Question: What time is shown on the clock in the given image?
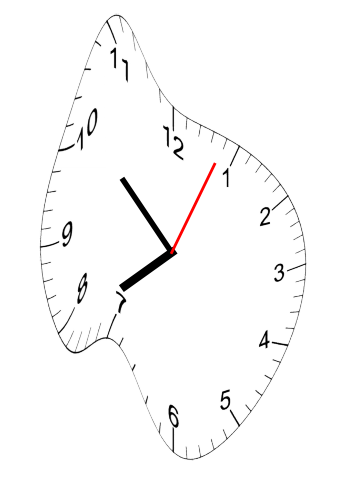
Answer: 07:52:04